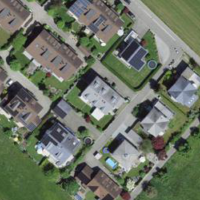
EUNIS habitat code: 55
Species observed at this site:
Apis mellifera